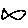
Label: fish